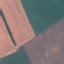
Label: AnnualCrop